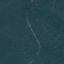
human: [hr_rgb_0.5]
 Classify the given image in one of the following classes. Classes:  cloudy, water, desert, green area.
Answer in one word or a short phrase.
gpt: green area